Question: Consider this snippet, obtained from an export:
'''
<!--l. 266--><p class="indent" >
<span
class="ptmr8t-x-x-90">"</span><span
class="ptmri8t-x-x-90">Blah blah blah, </span>
<span
class="ptmri8t-x-x-90">blah blah, blah blah blah, </span>
<span
class="ptmri8t-x-x-90">blah blah, blah blah, blah blah blah </span>
<span
class="ptmri8t-x-x-90">blah blah, blah </span>
<span
class="ptmri8t-x-x-90">blah blah, blah blah, blah</span>
<span
class="ptmri8t-x-x-90">blah blah, blah </span><span
class="ptmr8t-x-x-90">(</span><a
href="#X0-cite"><span
class="ptmr8t-x-x-90">Testing </span>
<span
class="ptmr8t-x-x-90">Ref, </span><a
href="#X0-cite"><span
class="ptmr8t-x-x-90">1980</span></a></a><span
class="ptmr8t-x-x-90">, pg.1)"</span>
</p>
'''
---
EDIT: I concur with comments, that there is no general way to specify what is superfluous - this is what I meant: This code snippet is essentially meant to represent a single line as rendered HTML:

... and since all of that "bla bla..." in the content line is meant to be in the same format, I consider pieces of it carrying separate span tags that specify the same format (and indeed they are the same tags, without change in attributes, just '<span class="ptmri8t-x-x-90">') to be superfluous - even if they aren't nested.
---
Running an XML formatter/pretty printer on this (say, 'xml_pp -i a.xml') to indent our tags will result with the following code:
'''
<!--l. 266--><p class="indent">
<span class="ptmr8t-x-x-90">"</span>
<span class="ptmri8t-x-x-90">Blah blah blah, </span>
<span class="ptmri8t-x-x-90">blah blah, blah blah blah, </span>
<span class="ptmri8t-x-x-90">blah blah, blah blah, blah blah blah </span>
<span class="ptmri8t-x-x-90">blah blah, blah </span>
<span class="ptmri8t-x-x-90">blah blah, blah blah, blah</span>
<span class="ptmri8t-x-x-90">blah blah, blah </span>
<span class="ptmr8t-x-x-90">(</span>
<a href="#X0-cite">
<span class="ptmr8t-x-x-90">Testing </span>
<span class="ptmr8t-x-x-90">Ref, </span>
<a href="#X0-cite">
<span class="ptmr8t-x-x-90">1980</span>
</a>
</a>
<span class="ptmr8t-x-x-90">, pg.1)"</span>
</p>
'''
Note that here:
- '<span class="X">text A, </span><span class="X">text B, </span>''<span class="X">text A, text B, </span>'- '<a href="#X0-cite">'
Eventually, I'd like to run something, and obtain the following "compacted" code:
'''
<!--l. 266--><p class="indent" >
<span
class="ptmr8t-x-x-90">"</span><span
class="ptmri8t-x-x-90">Blah blah blah,
blah blah, blah blah blah,
blah blah, blah blah, blah blah blah
blah blah, blah
blah blah, blah blah, blah
blah blah, blah </span><span
class="ptmr8t-x-x-90">(<a
href="#X0-cite">
Testing
Ref,
1980</a>
, pg.1)"</span>
</p>
'''
... where text whitespace is preserved (and individual portions of superfluous tags are removed on each line separately), and a case like '<a href="#X0-cite">' interrupting a sequence of '<span>'s is handled; which I could then prettify to:
'''
<!--l. 266--><p class="indent">
<span class="ptmr8t-x-x-90">"</span>
<span class="ptmri8t-x-x-90">Blah blah blah,
blah blah, blah blah blah,
blah blah, blah blah, blah blah blah
blah blah, blah
blah blah, blah blah, blah
blah blah, blah </span>
<span class="ptmr8t-x-x-90">(<a href="#X0-cite">
Testing
Ref,
1980</a>
, pg.1)"</span>
</p>
'''
Is there a (Linux) command line tool that could help me do the "compaction" like described? 'awk' or regex scripts could do it, I guess - but it seems kinda complex for that...
Many thanks in advance for any answers,
Cheers!
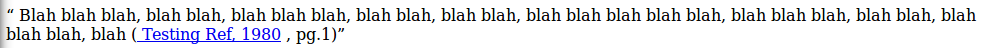
Answer: There is nothing prebuilt that you could use.
What you are asking for changes the DOM that would be generated from the markup. The usual case for minification seeks to change the markup without changing the model it represents.
Your white space preservation requirements are also asking for it to preserve data that doesn't expressed by the markup (since whitespace isn't collapsed except in CDATA blocks).